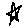
Label: star